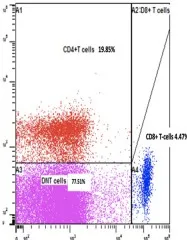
(A) Baseline flow cytometry plot gated on CD3+ T-cells to assess the expression of CD4 and CD8. Lower left quadrant indicates DNTs (including alphabeta and gammadelta T-cells).
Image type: pathology (immunostaining)